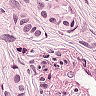
Metastatic tissue present: yes